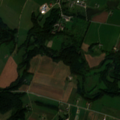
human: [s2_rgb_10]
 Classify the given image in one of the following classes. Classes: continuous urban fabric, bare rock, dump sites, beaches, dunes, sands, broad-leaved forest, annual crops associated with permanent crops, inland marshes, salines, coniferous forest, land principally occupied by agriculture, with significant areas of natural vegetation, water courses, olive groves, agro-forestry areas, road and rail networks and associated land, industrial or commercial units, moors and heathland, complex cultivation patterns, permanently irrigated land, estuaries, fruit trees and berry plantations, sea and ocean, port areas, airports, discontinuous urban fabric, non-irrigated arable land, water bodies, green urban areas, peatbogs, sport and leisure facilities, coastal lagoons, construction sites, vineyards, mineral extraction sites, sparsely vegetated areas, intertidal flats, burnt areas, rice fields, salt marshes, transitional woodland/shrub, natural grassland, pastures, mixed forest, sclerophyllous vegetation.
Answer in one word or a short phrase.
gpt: non-irrigated arable land, complex cultivation patterns, land principally occupied by agriculture, with significant areas of natural vegetation, broad-leaved forest